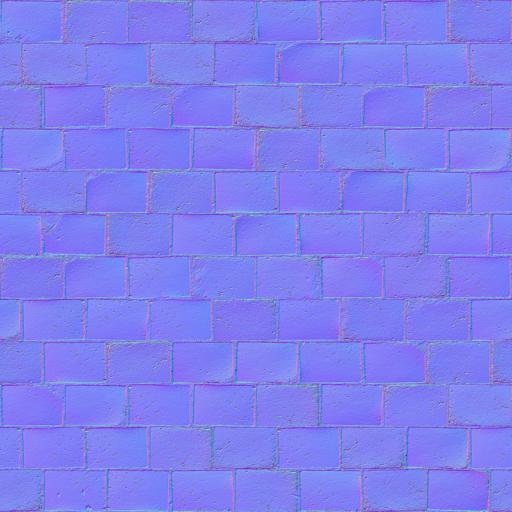
brown dirt dirty tiled tiles yellow